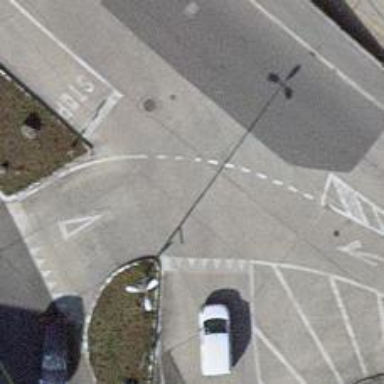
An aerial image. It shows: Unclassified asphalt road with sidewalk.